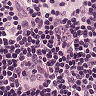
Metastatic tissue present: no